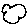
Label: cloud